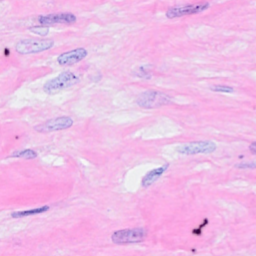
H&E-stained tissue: Breast